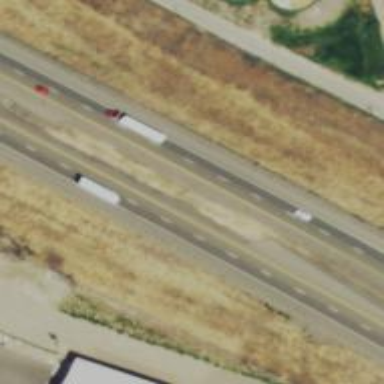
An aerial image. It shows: Motorway with embankment.